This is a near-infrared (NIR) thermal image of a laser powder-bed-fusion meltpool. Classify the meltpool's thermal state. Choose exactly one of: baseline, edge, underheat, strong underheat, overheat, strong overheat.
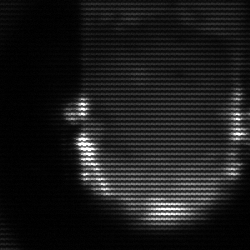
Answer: baseline